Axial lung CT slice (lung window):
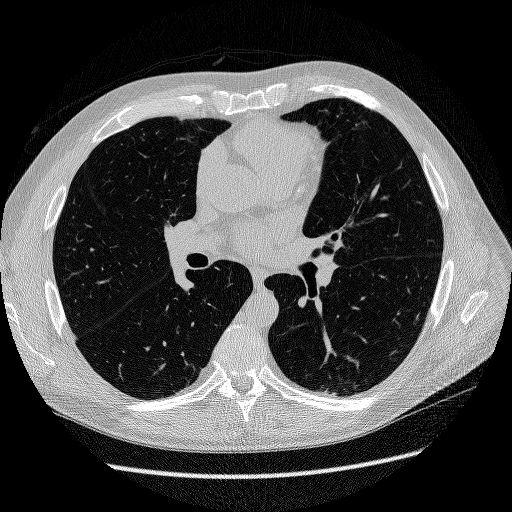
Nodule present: no